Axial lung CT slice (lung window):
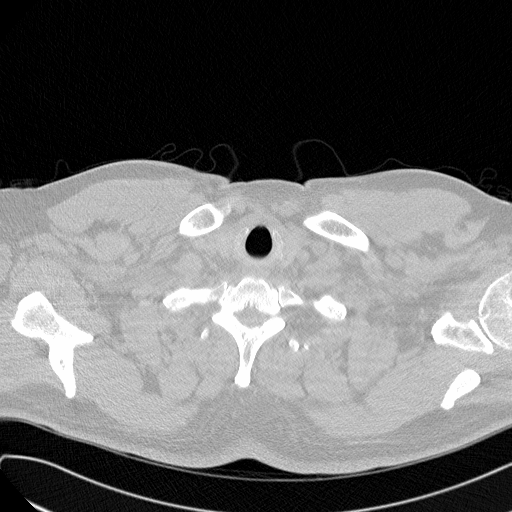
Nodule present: no